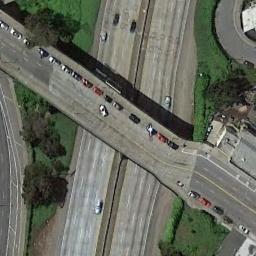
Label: overpass